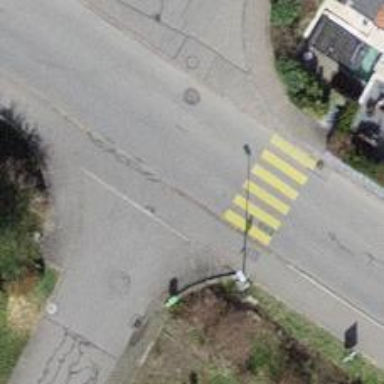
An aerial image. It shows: Uncontrolled zebra crossing.